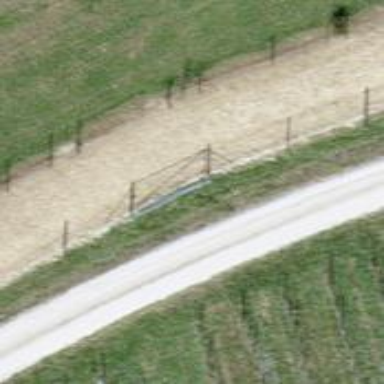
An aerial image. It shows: Gate.